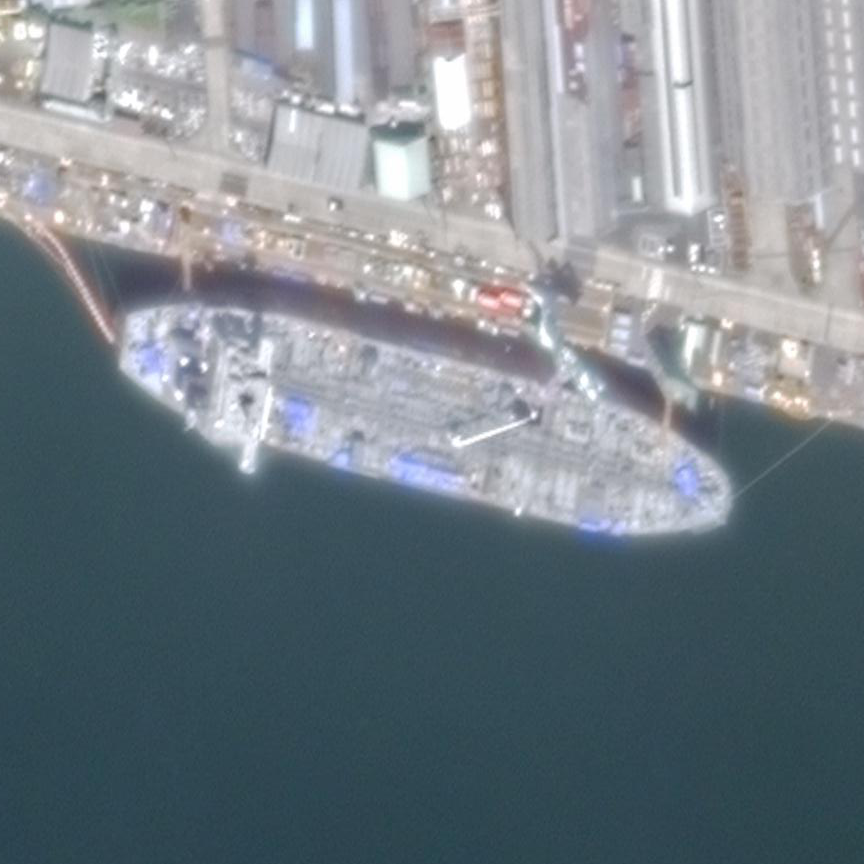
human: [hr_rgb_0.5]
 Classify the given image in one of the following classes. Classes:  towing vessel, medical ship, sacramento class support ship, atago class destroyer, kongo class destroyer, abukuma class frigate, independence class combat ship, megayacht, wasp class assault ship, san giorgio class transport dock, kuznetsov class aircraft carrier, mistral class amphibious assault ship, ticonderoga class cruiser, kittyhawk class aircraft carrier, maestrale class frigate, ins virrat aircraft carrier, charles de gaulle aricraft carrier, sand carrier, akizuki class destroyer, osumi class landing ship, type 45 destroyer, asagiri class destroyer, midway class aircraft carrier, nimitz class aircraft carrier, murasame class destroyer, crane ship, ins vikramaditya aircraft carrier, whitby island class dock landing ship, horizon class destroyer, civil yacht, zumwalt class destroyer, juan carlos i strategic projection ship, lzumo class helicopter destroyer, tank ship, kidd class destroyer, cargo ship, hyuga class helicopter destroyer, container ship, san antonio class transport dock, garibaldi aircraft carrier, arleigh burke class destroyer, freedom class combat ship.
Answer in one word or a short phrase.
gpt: Tank ship